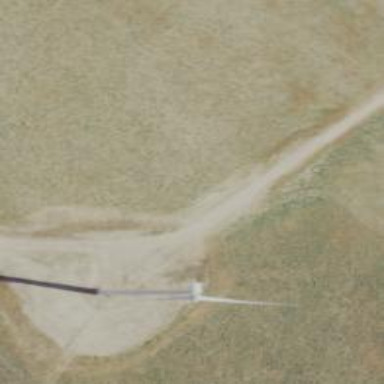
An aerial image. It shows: Road designated for service vehicles specifically for accessing wind farm.